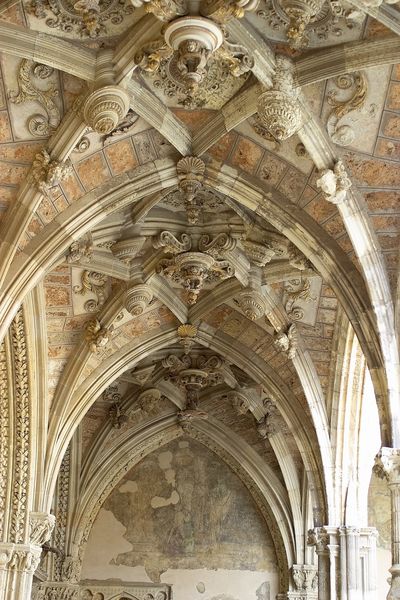
Titel: Pantheon San Isidoro von León
Standort: Léon, S. Isodoro (EU - E)
Schlagwörter: blumen, licht, pfeiler, säulen, stein, ranken, verzierung, stuck, bemalt, foto, gang, gewölbe, photo, verziert, kreuzgewölbe, spitzbogen, spiralen, streben, kreuzgang, gemauert, borten, resauration, bamahlt